Chest X-ray:
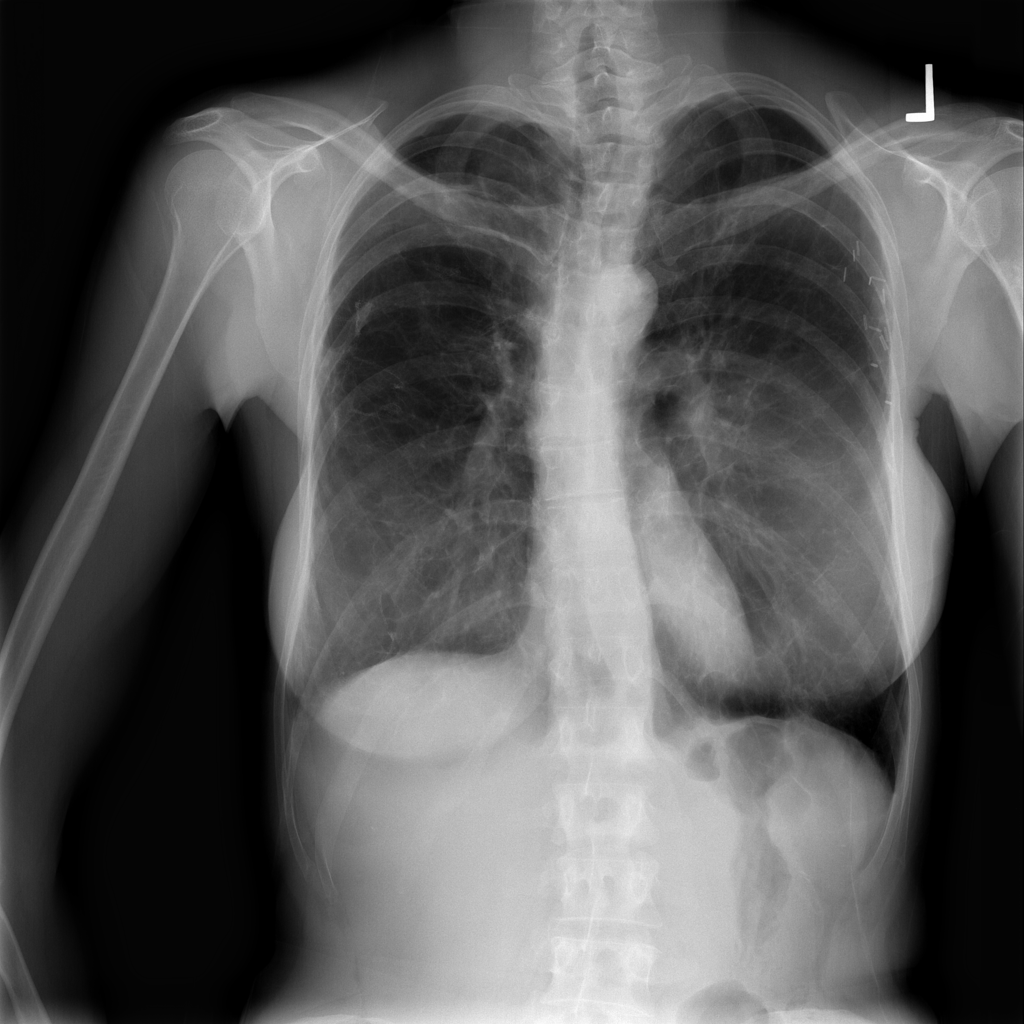
Findings: Calcification, Pleural Thickening
No abnormal finding: no